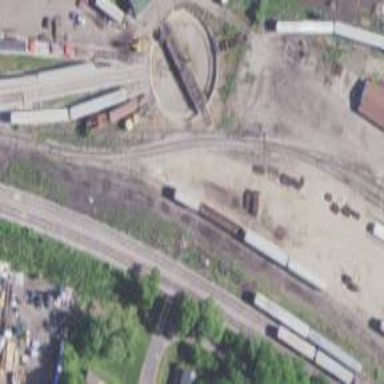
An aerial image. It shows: Railway siding with rails.